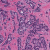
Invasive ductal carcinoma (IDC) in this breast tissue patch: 1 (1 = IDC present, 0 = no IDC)